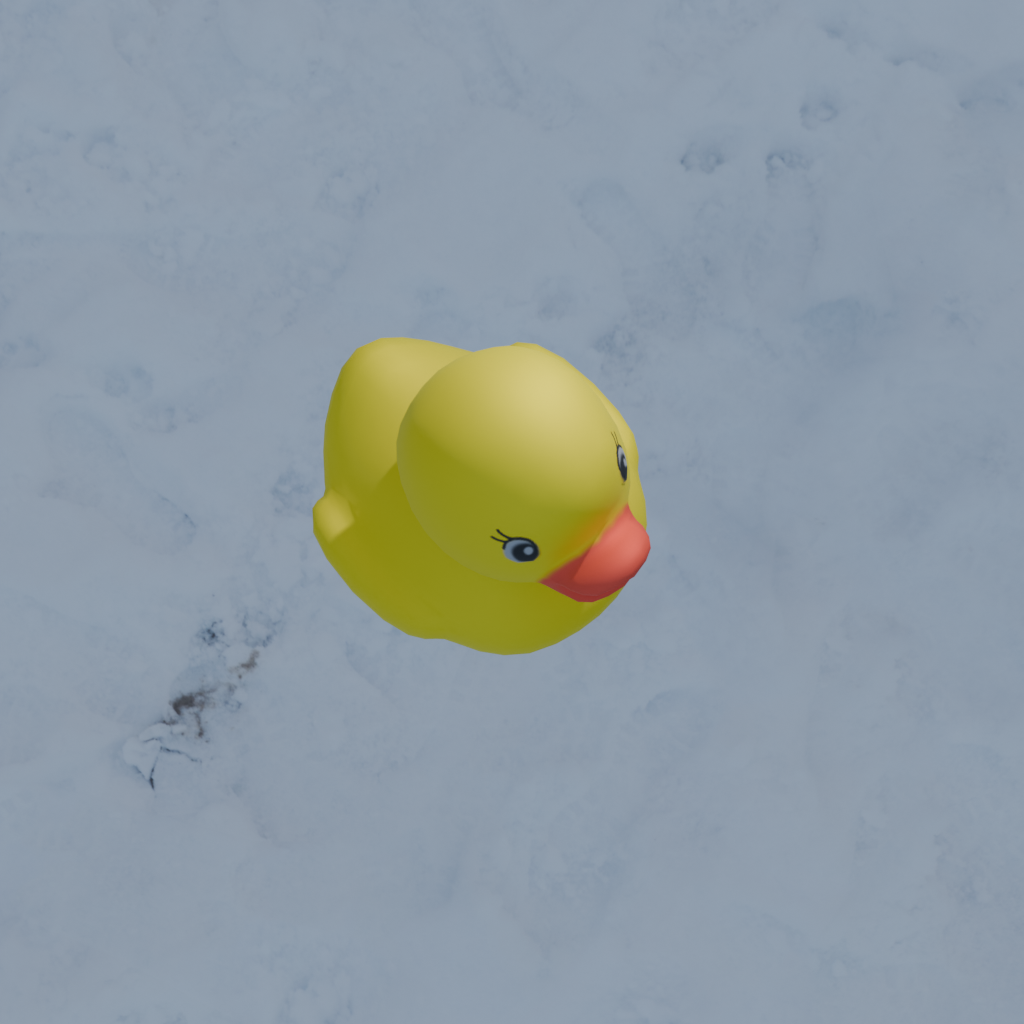
an image of a yellow rubber duck seen from <front_right_top> in a snow-covered beach with a cloudy winter sky.